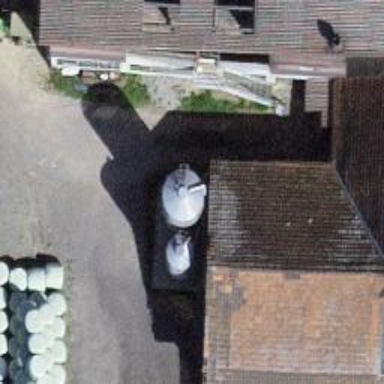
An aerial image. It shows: Silo.